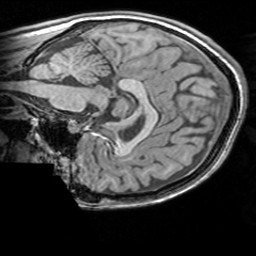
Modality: T1w
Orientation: sagittal
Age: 25
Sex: female
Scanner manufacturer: siemens
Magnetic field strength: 3 T
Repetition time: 1.63 s
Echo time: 0.00311 s